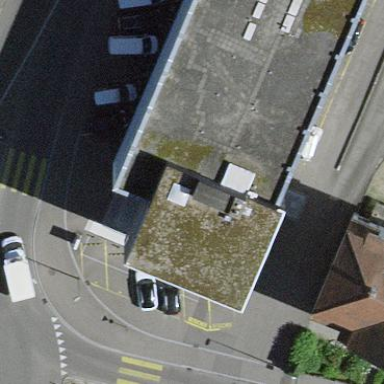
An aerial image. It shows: Commercial building.